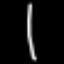
Label: line